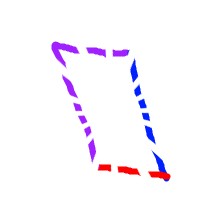
Shape: parallelogram